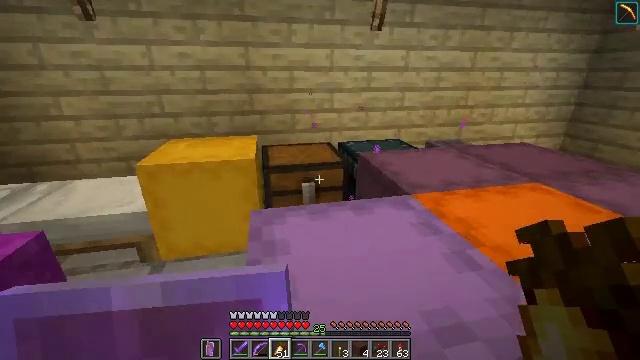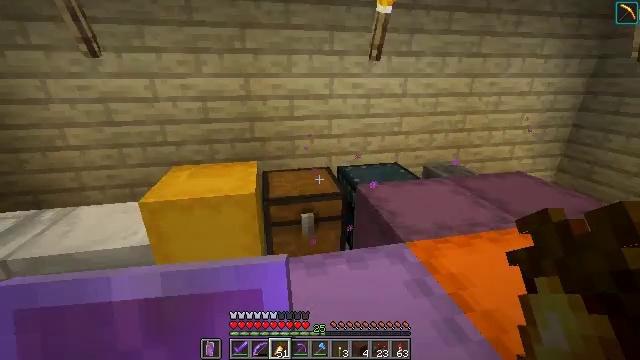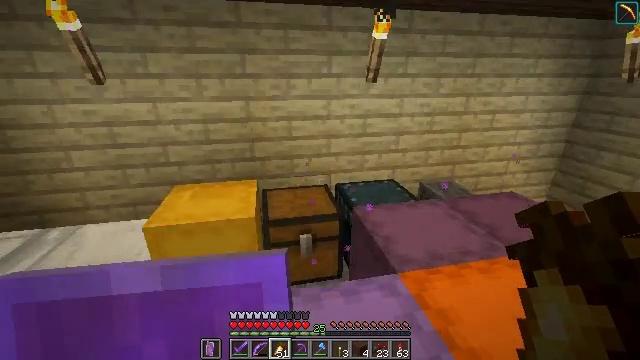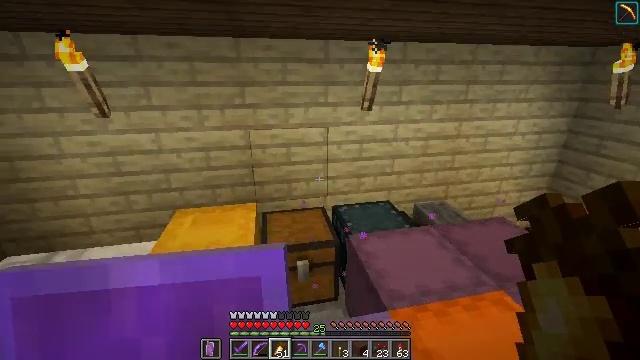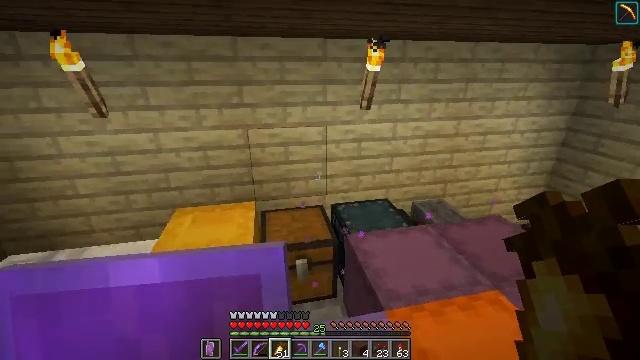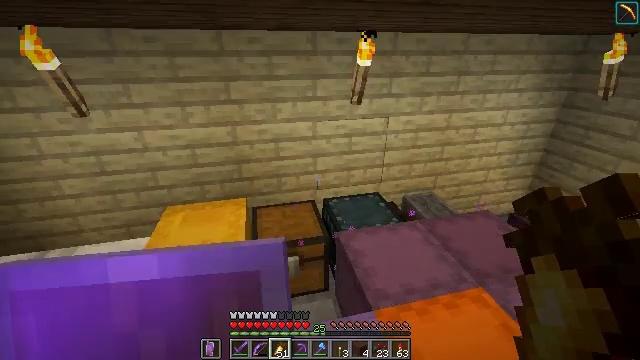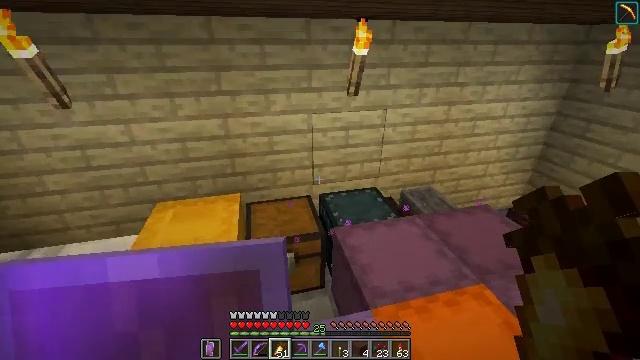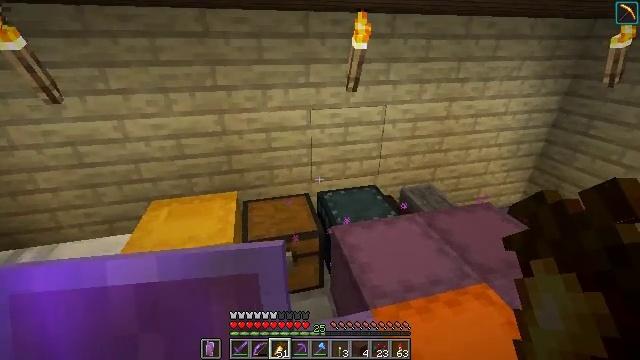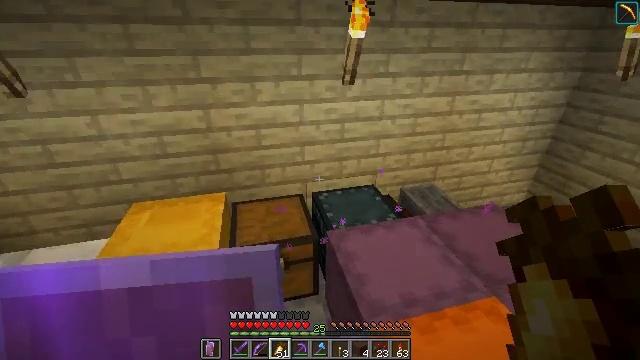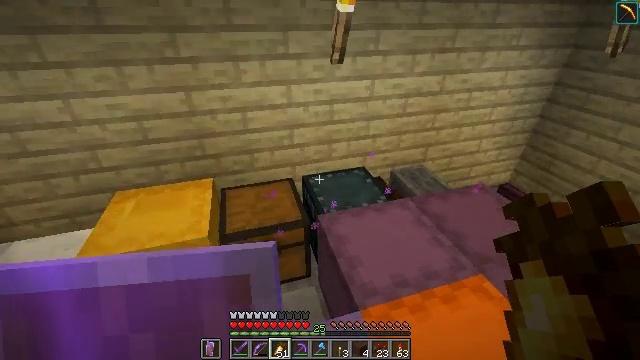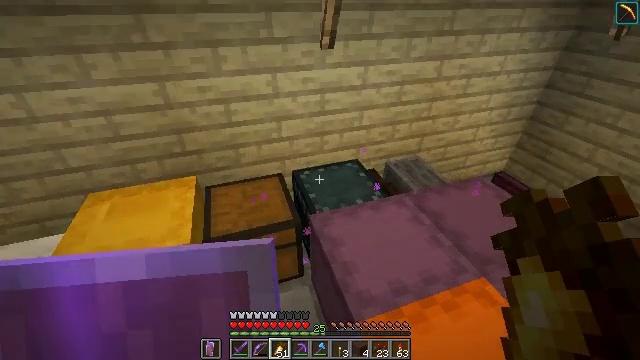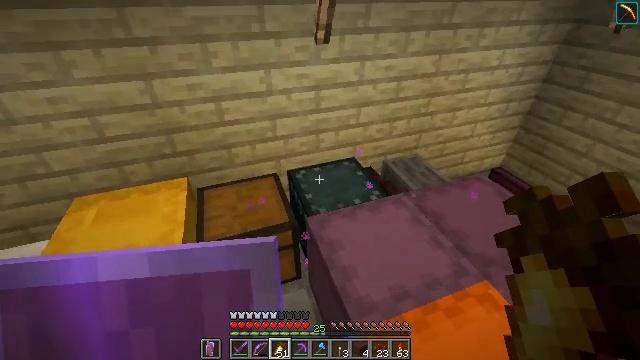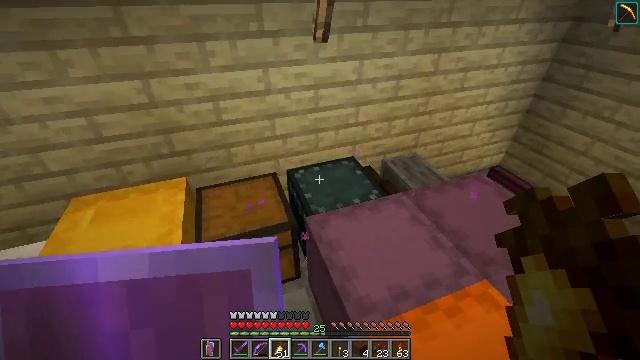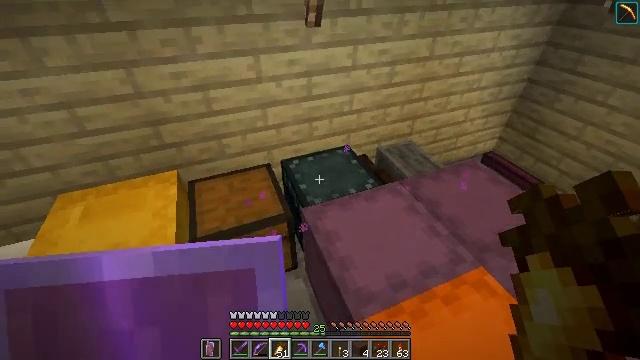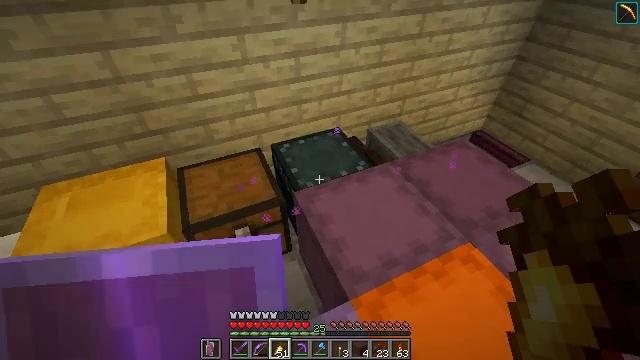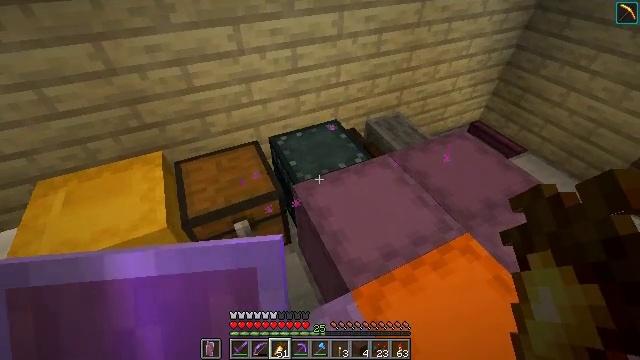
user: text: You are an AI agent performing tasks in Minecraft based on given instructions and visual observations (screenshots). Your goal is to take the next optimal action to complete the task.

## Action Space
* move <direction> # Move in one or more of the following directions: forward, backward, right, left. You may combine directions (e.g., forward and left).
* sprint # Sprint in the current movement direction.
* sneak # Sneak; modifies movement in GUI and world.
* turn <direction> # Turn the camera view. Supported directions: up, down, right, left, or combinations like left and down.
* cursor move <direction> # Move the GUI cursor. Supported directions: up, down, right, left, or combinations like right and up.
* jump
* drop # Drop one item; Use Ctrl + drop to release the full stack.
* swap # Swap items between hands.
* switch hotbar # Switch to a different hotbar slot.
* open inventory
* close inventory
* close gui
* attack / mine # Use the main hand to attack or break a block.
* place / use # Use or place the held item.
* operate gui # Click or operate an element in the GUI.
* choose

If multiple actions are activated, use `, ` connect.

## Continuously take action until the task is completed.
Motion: motion action
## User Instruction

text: Collect cocoa beans.
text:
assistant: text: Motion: move forward, jump
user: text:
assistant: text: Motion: move forward, jump
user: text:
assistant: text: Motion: move forward, jump
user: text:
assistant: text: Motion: move forward, turn down, jump
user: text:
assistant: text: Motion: move forward, turn right and down, jump
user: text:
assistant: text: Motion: move forward
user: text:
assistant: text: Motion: move forward
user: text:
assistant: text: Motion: move forward
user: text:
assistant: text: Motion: move forward, turn right and down
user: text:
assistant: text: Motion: turn right and down
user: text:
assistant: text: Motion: turn right and down
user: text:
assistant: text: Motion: no_op
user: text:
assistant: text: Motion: turn right and down
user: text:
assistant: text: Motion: turn right and down
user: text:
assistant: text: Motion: turn down
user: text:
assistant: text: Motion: no_op
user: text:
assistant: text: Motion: no_op
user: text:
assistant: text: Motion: no_op
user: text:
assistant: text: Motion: no_op
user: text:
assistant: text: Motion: no_op
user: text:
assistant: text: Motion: no_op
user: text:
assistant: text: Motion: turn up
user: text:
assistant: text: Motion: turn up
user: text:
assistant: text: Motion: no_op
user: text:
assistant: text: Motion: no_op
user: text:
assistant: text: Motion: use / place
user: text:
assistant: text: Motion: use / place
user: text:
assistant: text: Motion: use / place
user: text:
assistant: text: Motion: no_op
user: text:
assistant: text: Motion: no_op